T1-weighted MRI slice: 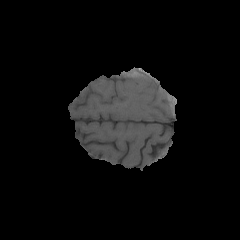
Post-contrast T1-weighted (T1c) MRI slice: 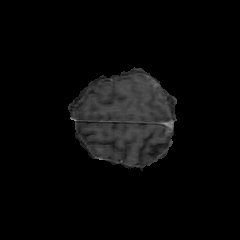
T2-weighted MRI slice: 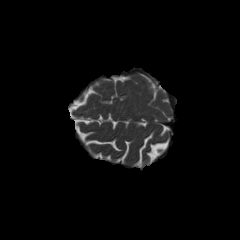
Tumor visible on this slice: yes